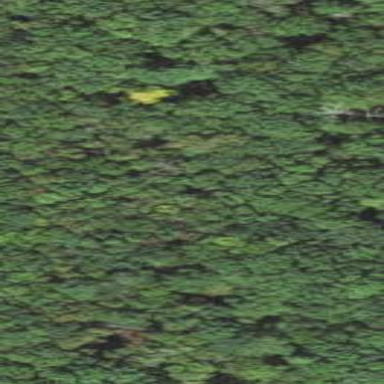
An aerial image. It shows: Mixed woodland with various types of leaves.